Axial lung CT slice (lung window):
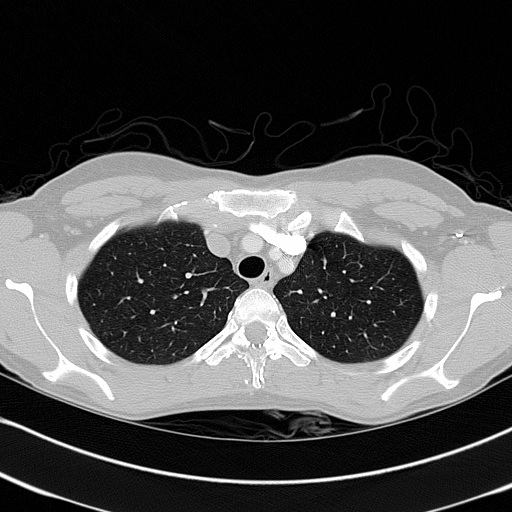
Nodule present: no